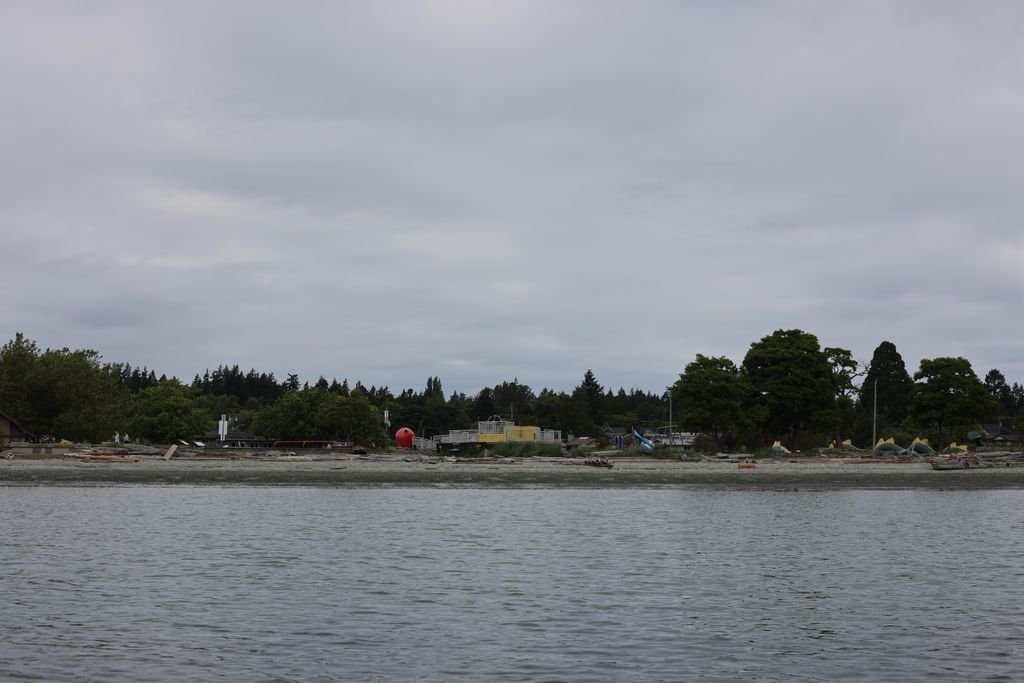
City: victoria